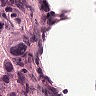
Metastatic tissue present: yes